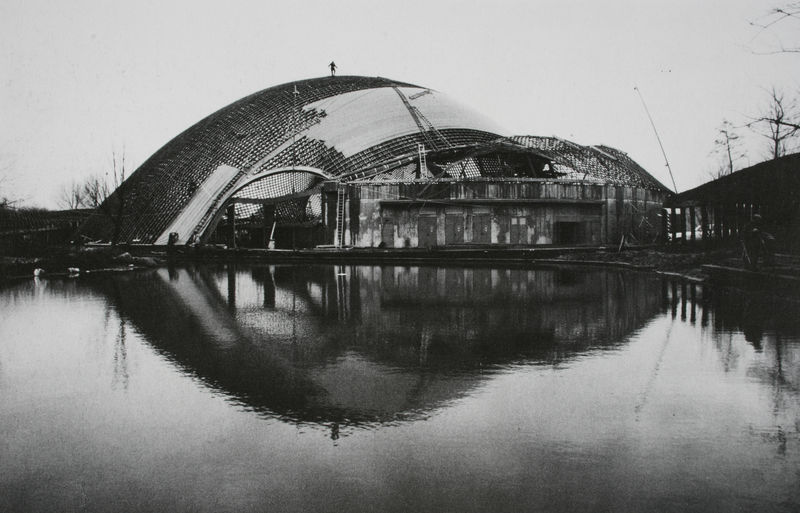
Titel: Ansicht, während der Konstruktion
Künstler: Frei Otto
Standort: Mannheim
Institution: Multihalle
Schlagwörter: baum, dunkel, himmel, wasser, weiß, bäume, see, grau, schwarz, tür, dach, haus, architektur, kalt, spiegelung, türen, foto, fotografie, photographie, kuppe, schwarzweiß, photo, kuppeldach, kuppek, naß, solar